Field crop: tomato
Growth stage: 1
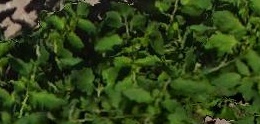
Species: tomato